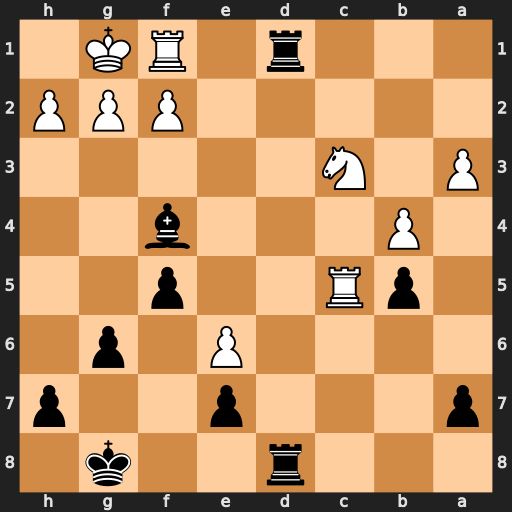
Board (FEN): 3r2k1/p3p2p/4P1p1/1pR2p2/1P3b2/P1N5/5PPP/3r1RK1
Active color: b
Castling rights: -
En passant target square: -
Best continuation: Bxh2+ Kxh2 Rxf1